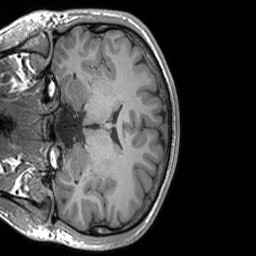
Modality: T1w
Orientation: coronal
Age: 22
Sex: male
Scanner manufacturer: siemens
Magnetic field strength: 3 T
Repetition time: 1.8 s
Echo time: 0.00252 s